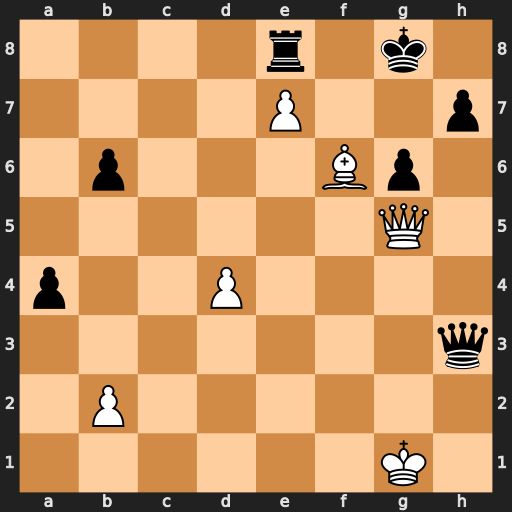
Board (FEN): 4r1k1/4P2p/1p3Bp1/6Q1/p2P4/7q/1P6/6K1
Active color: w
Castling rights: -
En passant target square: -
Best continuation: Qd5+ Qe6 Qxe6#